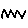
Label: zigzag